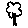
Label: tree